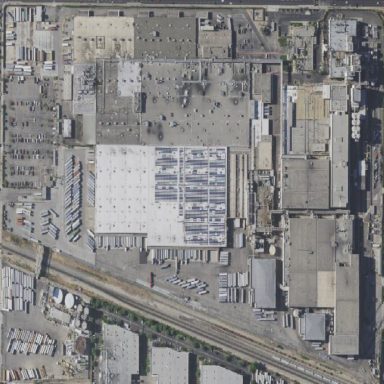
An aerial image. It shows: Industrial area.